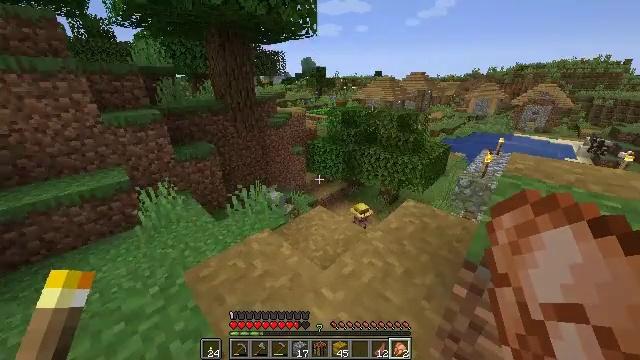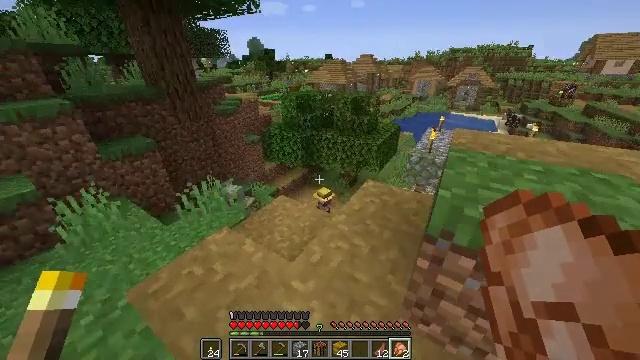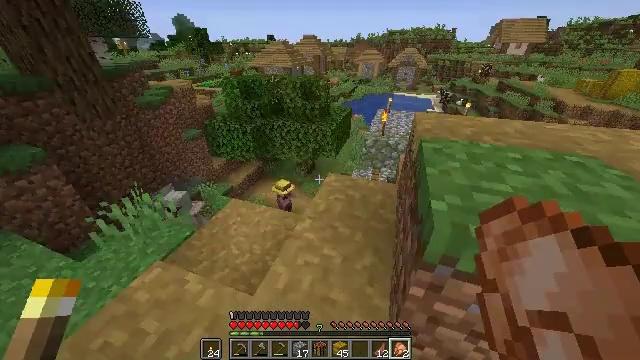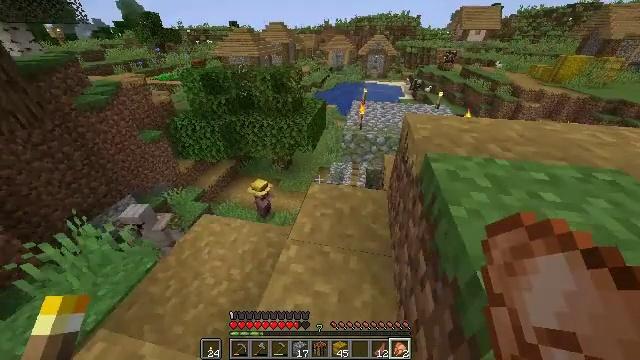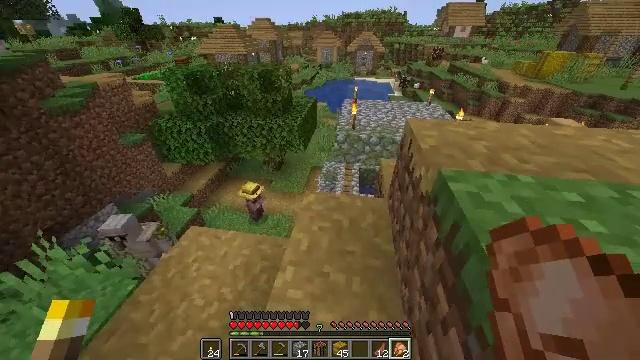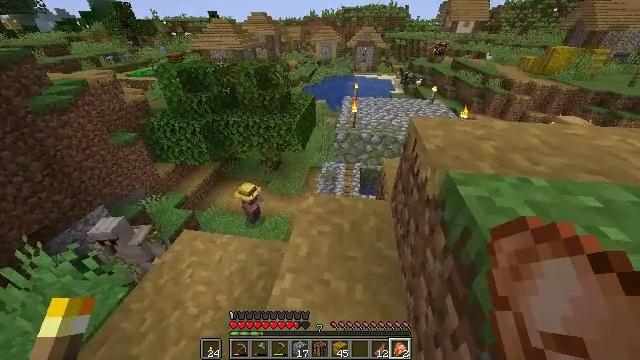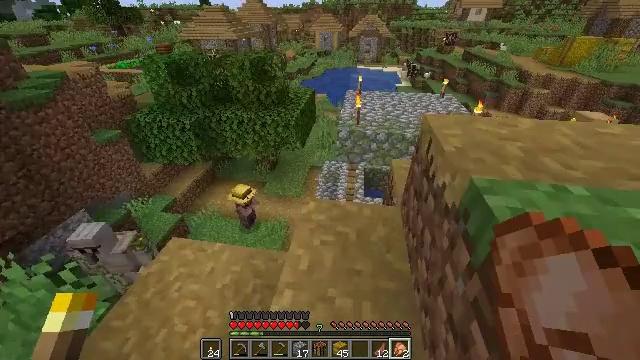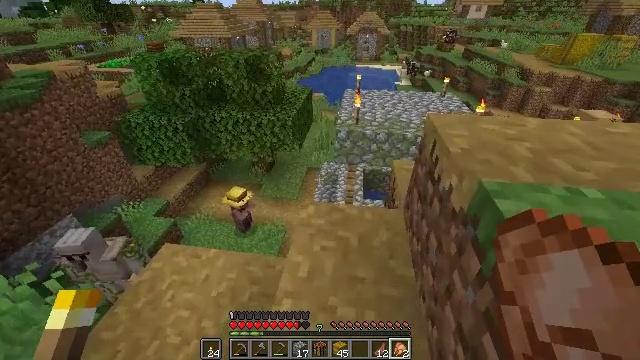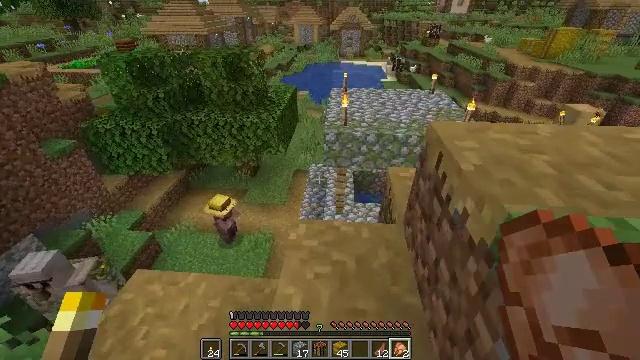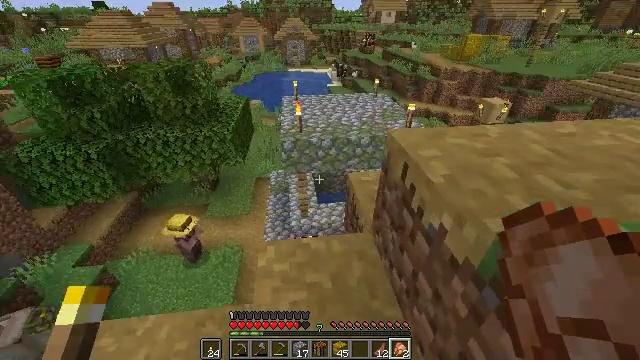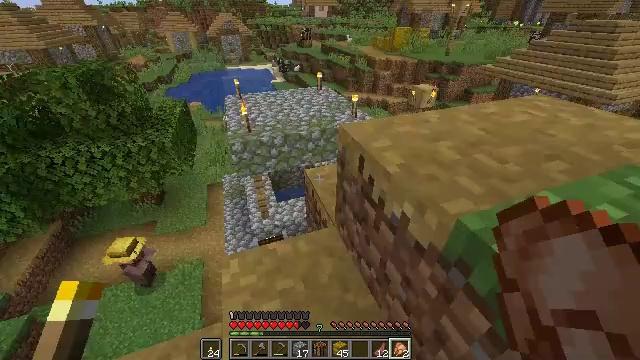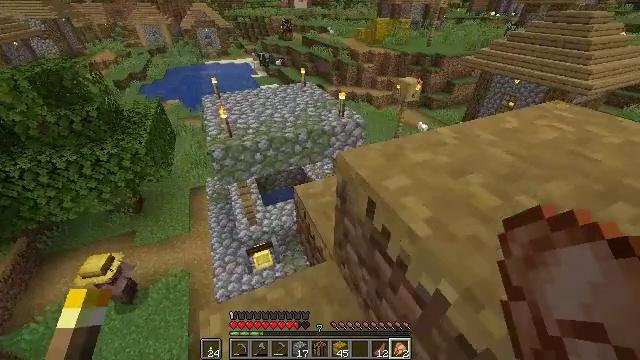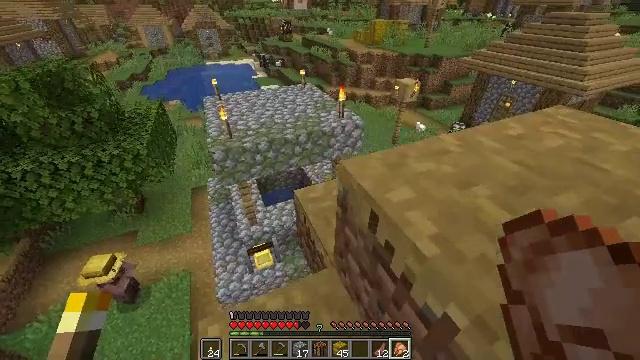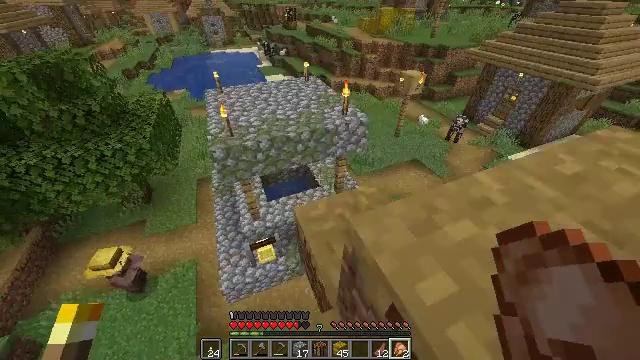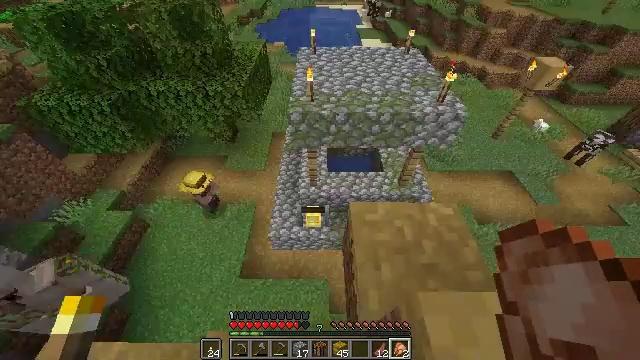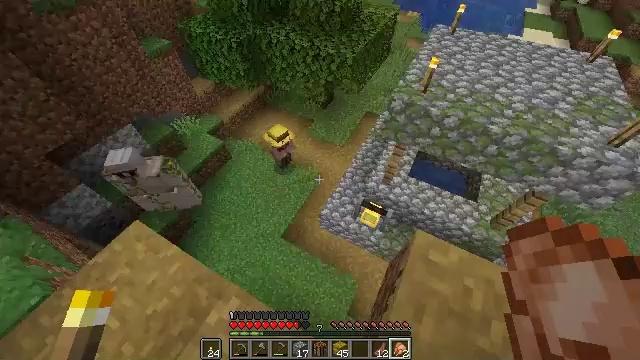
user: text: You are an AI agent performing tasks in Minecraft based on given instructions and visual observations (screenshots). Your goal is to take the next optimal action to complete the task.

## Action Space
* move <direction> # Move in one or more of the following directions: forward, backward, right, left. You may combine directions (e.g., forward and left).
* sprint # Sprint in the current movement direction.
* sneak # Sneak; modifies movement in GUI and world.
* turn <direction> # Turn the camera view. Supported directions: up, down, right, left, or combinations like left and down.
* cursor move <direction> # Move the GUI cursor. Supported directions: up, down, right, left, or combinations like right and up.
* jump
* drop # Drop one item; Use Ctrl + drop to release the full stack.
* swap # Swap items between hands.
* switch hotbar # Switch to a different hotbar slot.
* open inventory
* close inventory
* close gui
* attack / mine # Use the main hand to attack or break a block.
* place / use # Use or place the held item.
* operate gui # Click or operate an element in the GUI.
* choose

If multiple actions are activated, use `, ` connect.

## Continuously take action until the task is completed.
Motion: motion action
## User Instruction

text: Break the hay block to collect it.
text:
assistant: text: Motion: move forward and move right, sprint, turn right and down
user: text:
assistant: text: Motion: move forward, sprint, turn right and down
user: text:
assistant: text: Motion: move forward, sprint, turn right and down
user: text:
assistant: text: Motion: turn right
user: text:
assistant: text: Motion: no_op
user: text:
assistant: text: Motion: no_op
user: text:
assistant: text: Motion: move forward
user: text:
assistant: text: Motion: move forward, sprint, turn right
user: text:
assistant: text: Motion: move forward, sprint, turn right
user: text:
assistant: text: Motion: move forward, sprint, turn right and down
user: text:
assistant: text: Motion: move forward, sprint, turn right and down
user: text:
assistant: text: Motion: move forward, sprint
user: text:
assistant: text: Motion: move forward, sprint, turn down
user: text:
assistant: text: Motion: move forward, sprint, turn left and down
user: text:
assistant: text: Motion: turn left and down
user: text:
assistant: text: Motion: turn left and down
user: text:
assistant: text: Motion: no_op
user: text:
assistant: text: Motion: no_op
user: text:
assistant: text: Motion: no_op
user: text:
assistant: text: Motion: no_op
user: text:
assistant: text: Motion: no_op
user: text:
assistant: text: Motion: no_op
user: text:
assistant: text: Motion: no_op
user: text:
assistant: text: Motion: no_op
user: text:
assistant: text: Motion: move forward
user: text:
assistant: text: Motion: move forward and move left
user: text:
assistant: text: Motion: move forward and move left
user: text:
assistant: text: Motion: move forward and move left
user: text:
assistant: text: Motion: move forward and move left, turn left
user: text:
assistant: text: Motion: move left, turn left